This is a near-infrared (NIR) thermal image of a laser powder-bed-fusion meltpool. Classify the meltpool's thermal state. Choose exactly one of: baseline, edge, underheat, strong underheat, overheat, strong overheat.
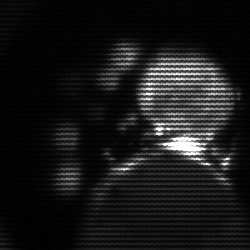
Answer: baseline